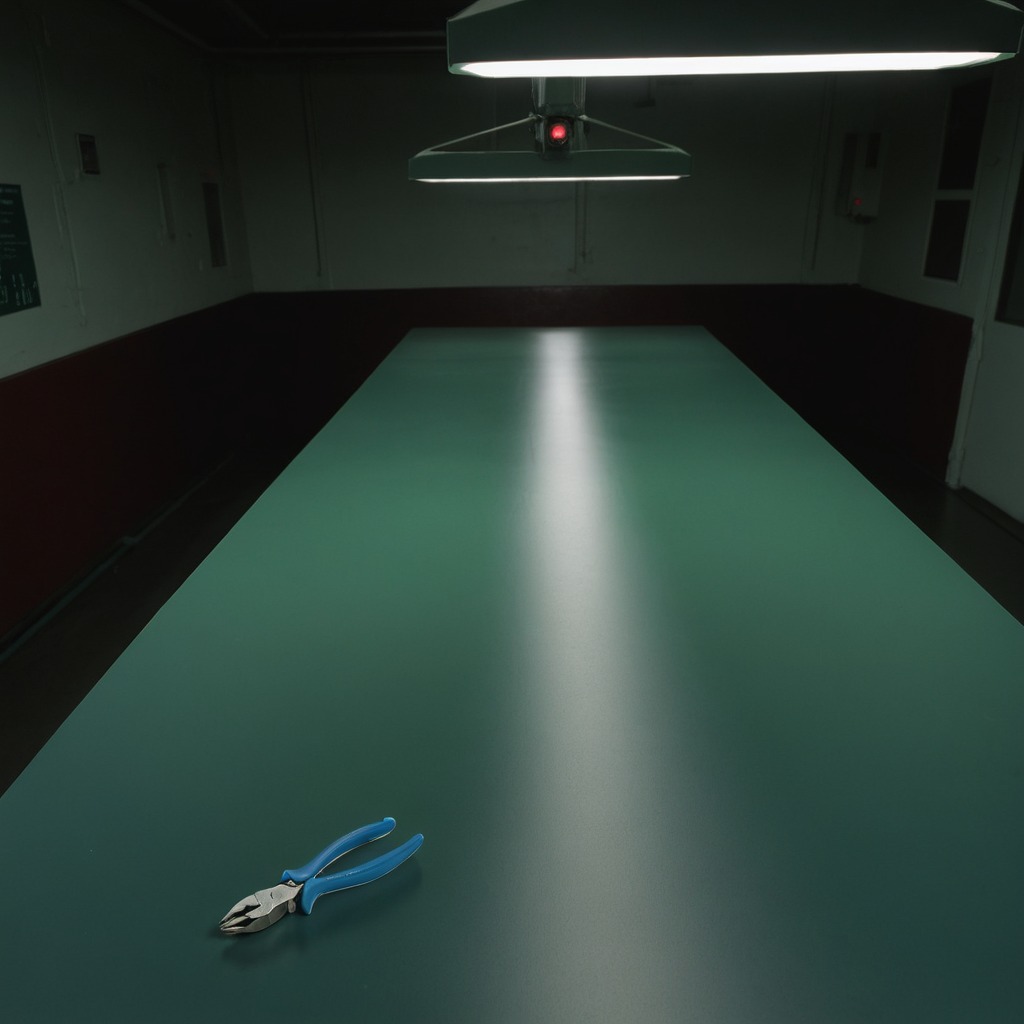
A plier lies on the table in a railway signal maintenance room.